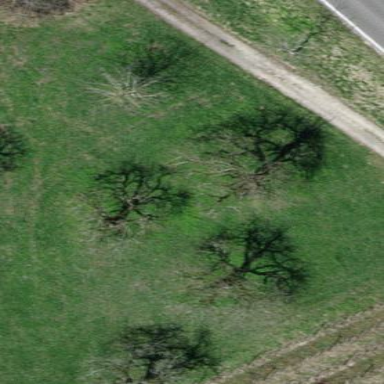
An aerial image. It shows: Orchard producing walnuts and apples.